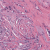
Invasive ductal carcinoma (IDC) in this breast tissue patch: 1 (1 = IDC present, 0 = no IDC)